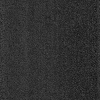
Atmospheric dust classification: dusty